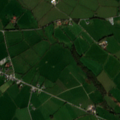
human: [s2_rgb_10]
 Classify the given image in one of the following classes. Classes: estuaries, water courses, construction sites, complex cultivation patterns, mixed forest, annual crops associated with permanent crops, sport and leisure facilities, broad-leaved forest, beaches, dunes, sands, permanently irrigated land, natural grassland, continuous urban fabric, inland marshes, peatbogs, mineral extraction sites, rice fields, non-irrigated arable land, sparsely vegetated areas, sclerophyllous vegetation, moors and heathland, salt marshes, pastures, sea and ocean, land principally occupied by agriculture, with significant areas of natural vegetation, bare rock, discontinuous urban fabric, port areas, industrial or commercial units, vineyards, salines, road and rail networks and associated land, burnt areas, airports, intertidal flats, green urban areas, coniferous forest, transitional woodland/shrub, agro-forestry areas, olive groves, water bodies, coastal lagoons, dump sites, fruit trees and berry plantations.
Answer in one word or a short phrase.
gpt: pastures